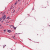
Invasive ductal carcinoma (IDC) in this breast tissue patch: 1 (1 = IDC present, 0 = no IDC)